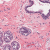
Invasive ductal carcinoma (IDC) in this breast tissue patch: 0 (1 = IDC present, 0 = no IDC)